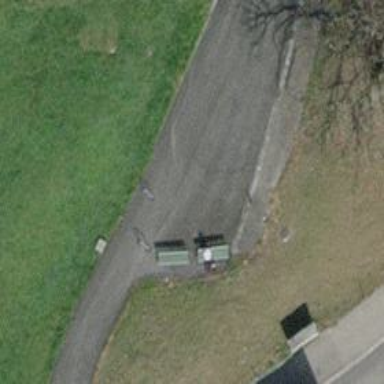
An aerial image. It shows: Bench for seating.